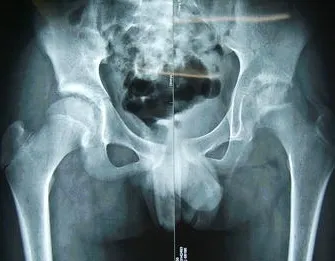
X-ray plain film of bilateral hip joints. The left femoral epiphysis was irregular with bone defect areas at both outer and inner margins; the space of the left hip joint had local stricture; peripheral spindle-shaped soft tissue density shadows were observed. The right acetabulum was thickened and the density was increased.
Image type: radiology (x_ray)